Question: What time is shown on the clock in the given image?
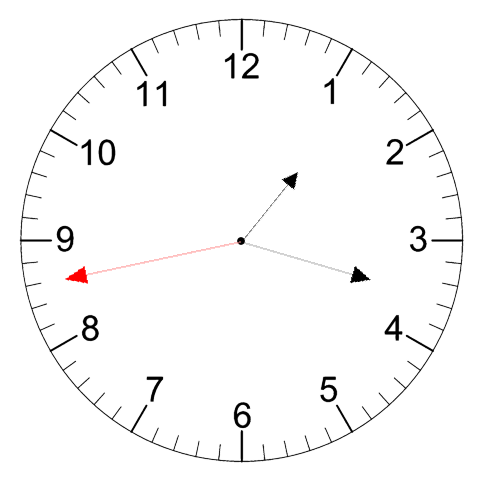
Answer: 01:17:43